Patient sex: F
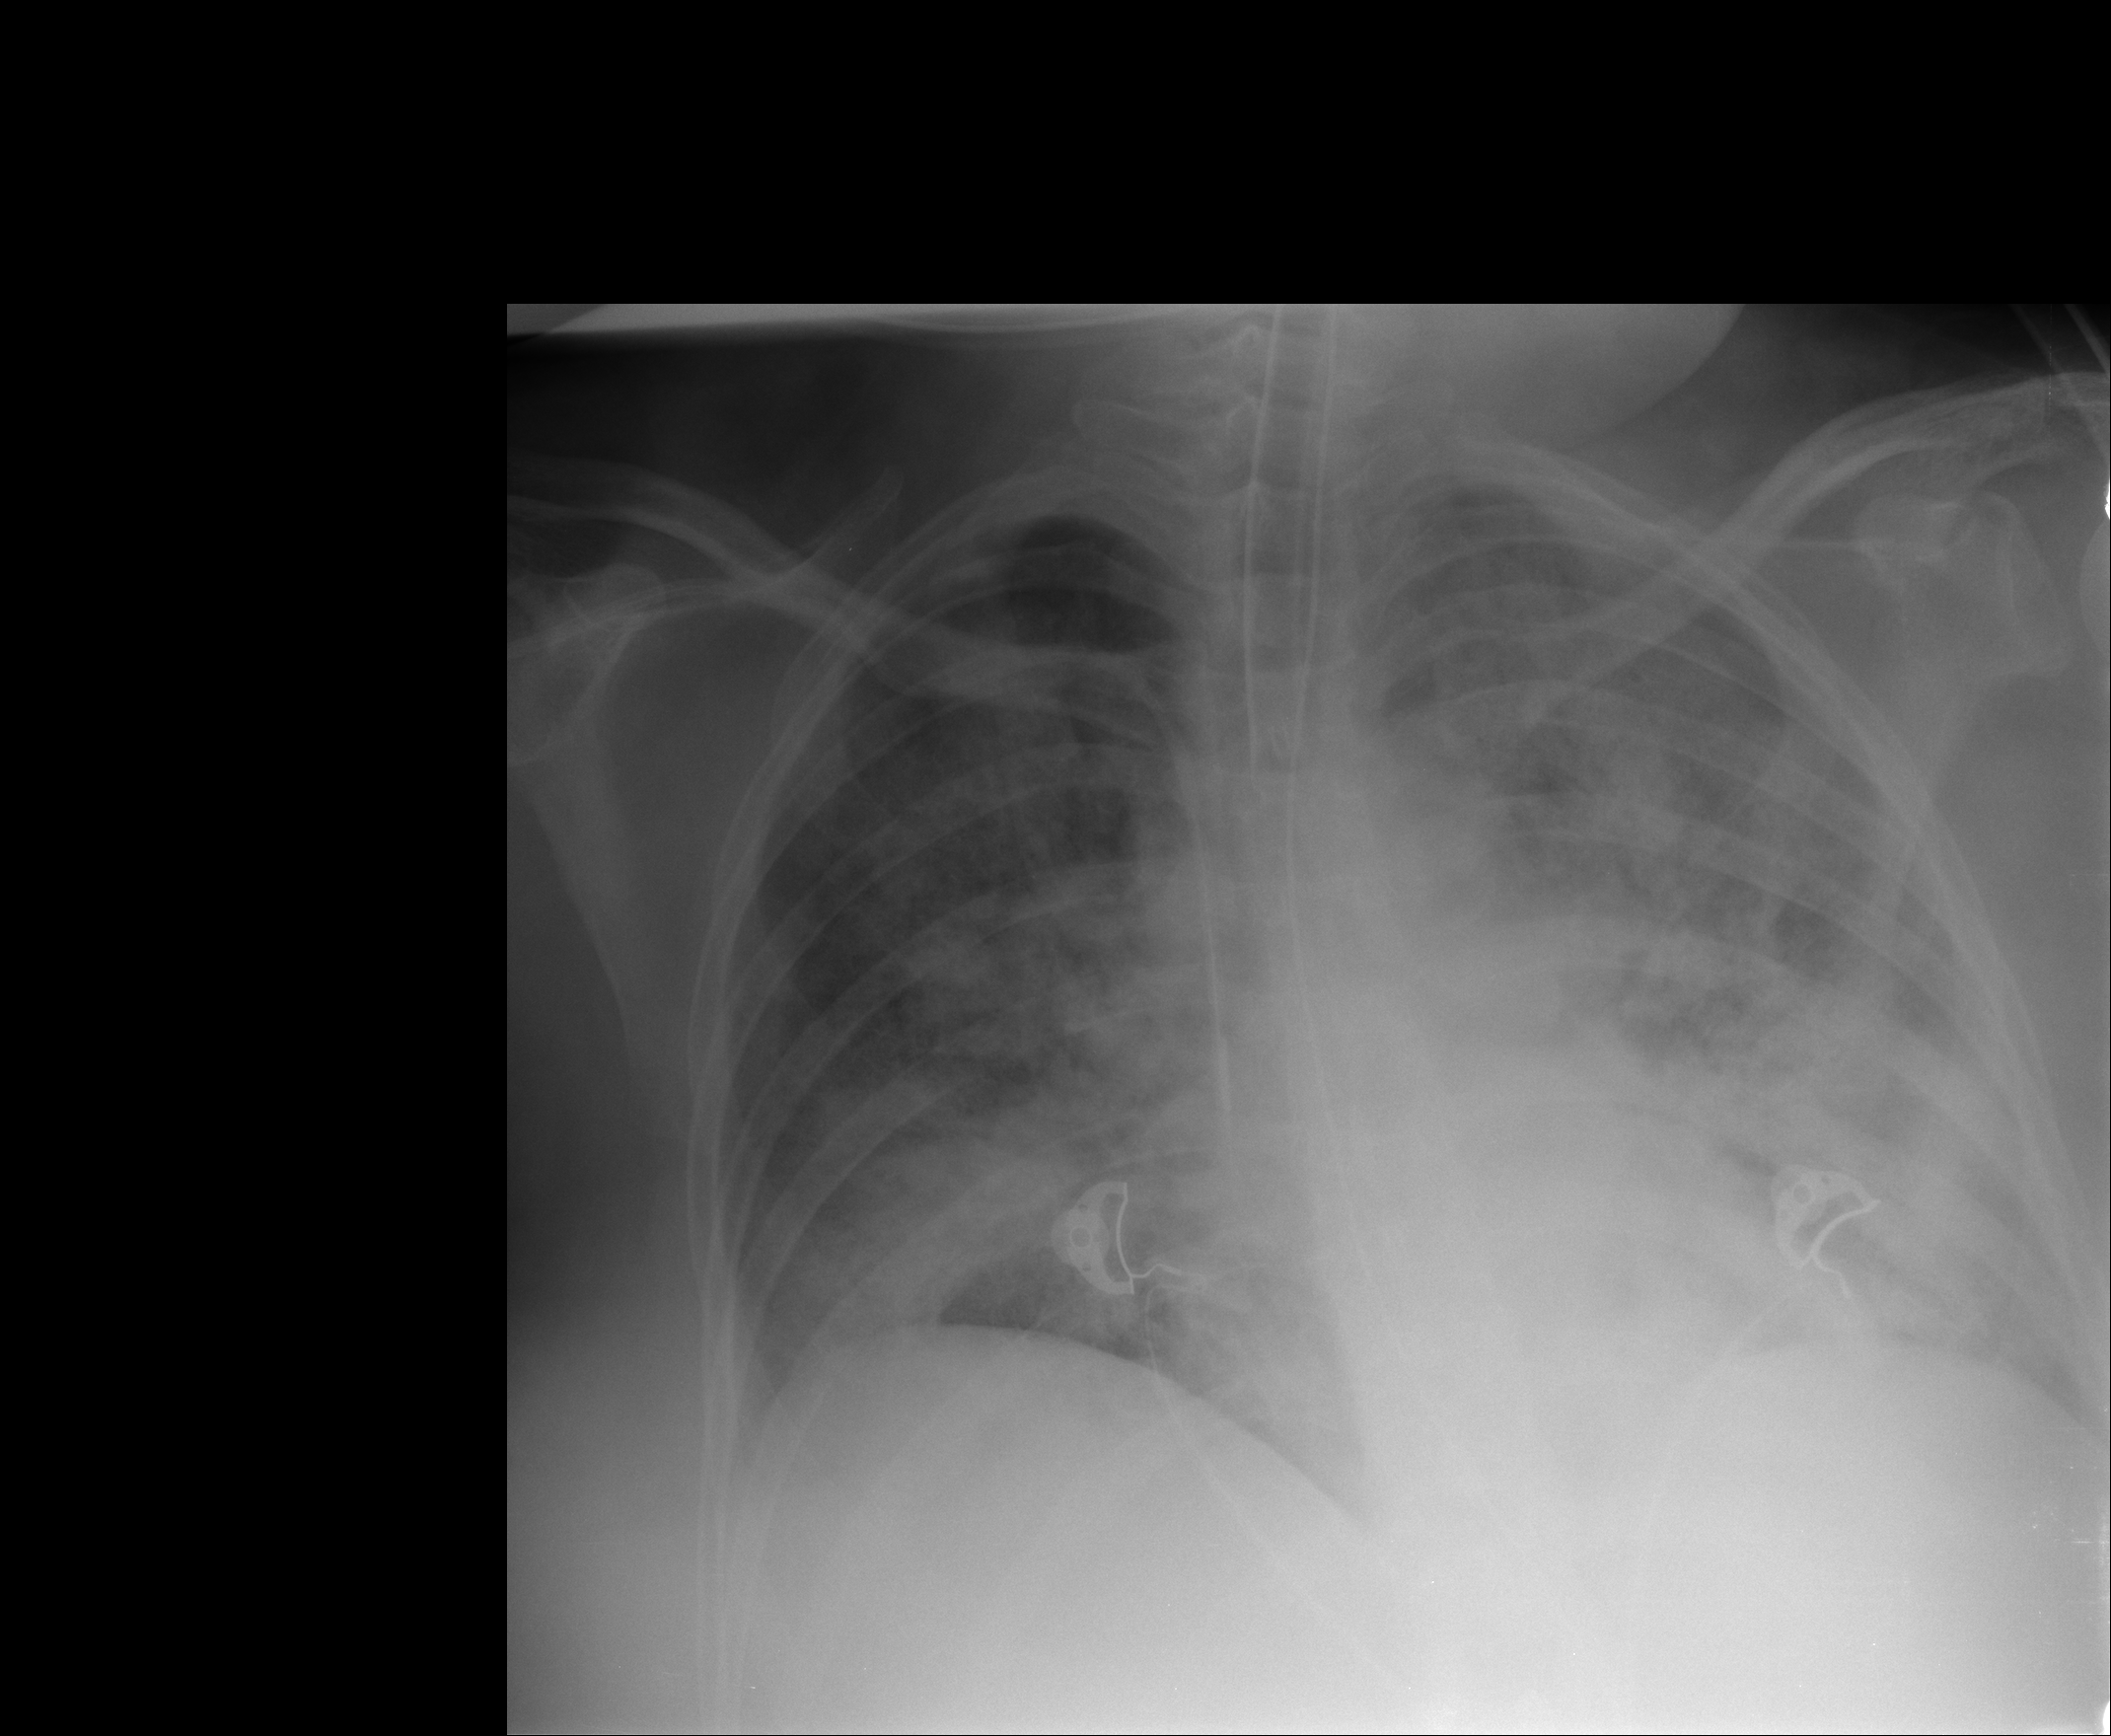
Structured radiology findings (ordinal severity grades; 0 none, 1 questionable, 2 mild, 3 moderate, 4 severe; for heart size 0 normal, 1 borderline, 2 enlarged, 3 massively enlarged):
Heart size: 1
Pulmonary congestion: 3
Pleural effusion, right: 2
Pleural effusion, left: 2
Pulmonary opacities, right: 2
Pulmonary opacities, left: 3
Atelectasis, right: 2
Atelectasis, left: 3